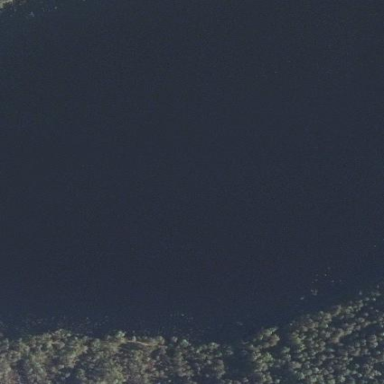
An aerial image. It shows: Serene lake.